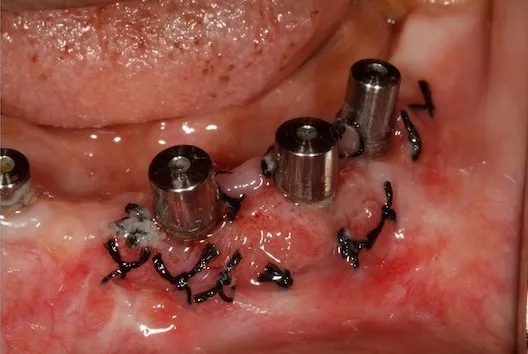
After 8 days, new immature blood vessels seen.
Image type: medical_photograph (other_medical_photograph)